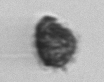
Label: Syracosphaera_pulchra